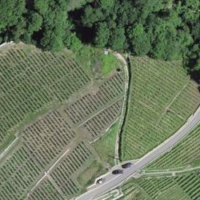
EUNIS habitat code: 40
Species observed at this site:
Asplenium ruta-muraria